Question: How can I stop a td with lots of text making the td above it the same length?
In this example the outline for the cell containing '1' shows its as wide as the cell containing 'long text here'. What I want is for the cell containing '1' to only be as wide as it needs to be to fit the text it contains.
Can this be done with CSS?
<URL>
'''
<table>
<tr>
<td>1</tRund>
<td>2</td>
</tr>
<tr>
<td>long text here</td>
<td>.</td>
</tr>
</table>
td {
border: 1px solid red;
}
'''
So looking at the image below, the first example is what happens and I understand why, but can I make the 2nd option happen instead with CSS?

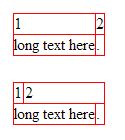
Answer: You can't. Its the nature of a table to make the td's the same width.
You could however add additional td's and use 'colspan="2"', but to be honest, if you need to do such a thing, especially for texts, you probably shouln't be using tables.